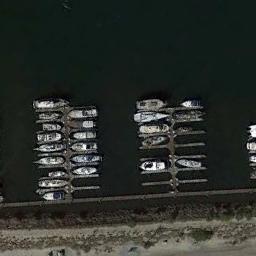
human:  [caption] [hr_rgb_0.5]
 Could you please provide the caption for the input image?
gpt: Many ships are in the harbor .

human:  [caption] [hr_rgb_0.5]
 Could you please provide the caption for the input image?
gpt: There are some ships moored in the harbor next to the bare land, And some empty spaces are left .

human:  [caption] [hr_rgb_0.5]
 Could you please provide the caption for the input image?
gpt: There are only three empty seats in the harbor .

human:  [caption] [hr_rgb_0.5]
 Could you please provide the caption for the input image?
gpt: The harbor has lots of neatly docked boats and the color of the waters is dark green .

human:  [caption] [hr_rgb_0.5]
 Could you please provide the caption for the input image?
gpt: There are some ships at the harbor .